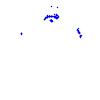
Particle: kaon